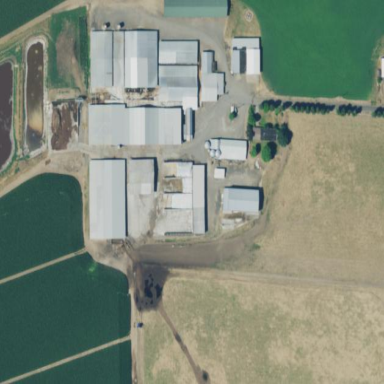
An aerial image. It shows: Farmyard area.